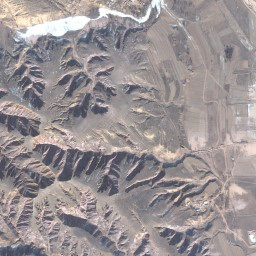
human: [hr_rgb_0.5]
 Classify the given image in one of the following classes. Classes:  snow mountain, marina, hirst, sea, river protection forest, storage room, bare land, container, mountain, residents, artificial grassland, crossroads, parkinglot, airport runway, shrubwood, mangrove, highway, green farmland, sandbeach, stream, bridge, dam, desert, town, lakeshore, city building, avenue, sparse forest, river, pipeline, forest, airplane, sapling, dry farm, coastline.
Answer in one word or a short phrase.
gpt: mountain